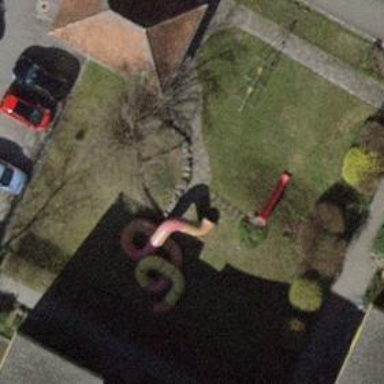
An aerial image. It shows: Playground area for leisure land.